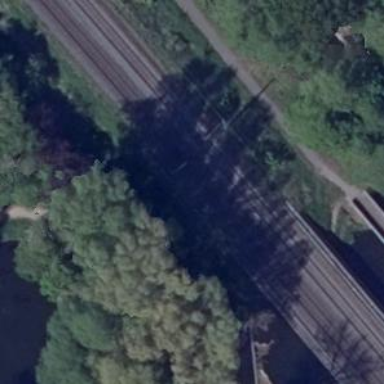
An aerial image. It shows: Railway milestone with catenary mast.